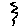
Label: zigzag